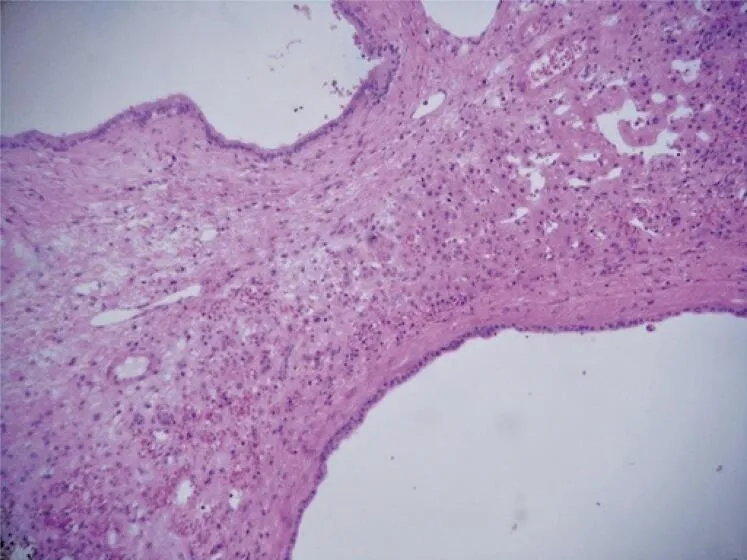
Anatomopathological examination.
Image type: pathology (h&e)